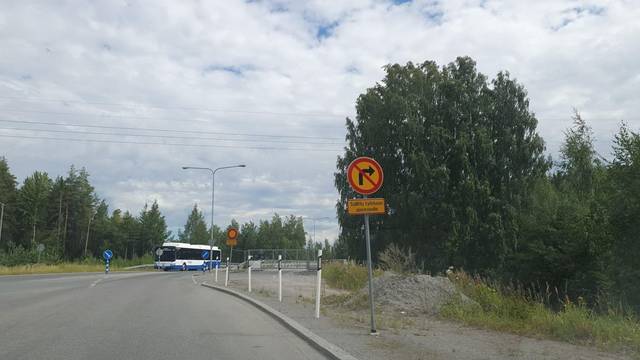
Region: Finland
Coordinates: 61.466, 23.769